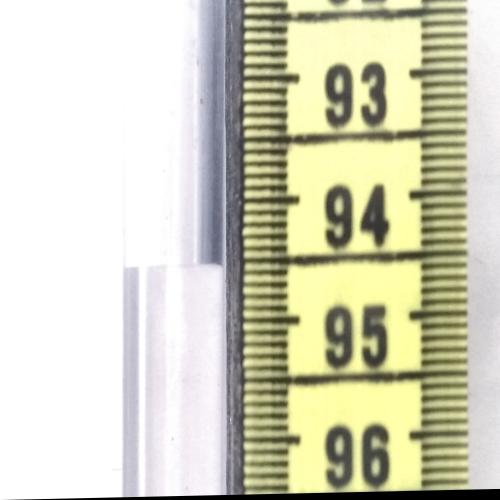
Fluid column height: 94.5 cm